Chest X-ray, PA view. Patient: 55 years old, sex M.
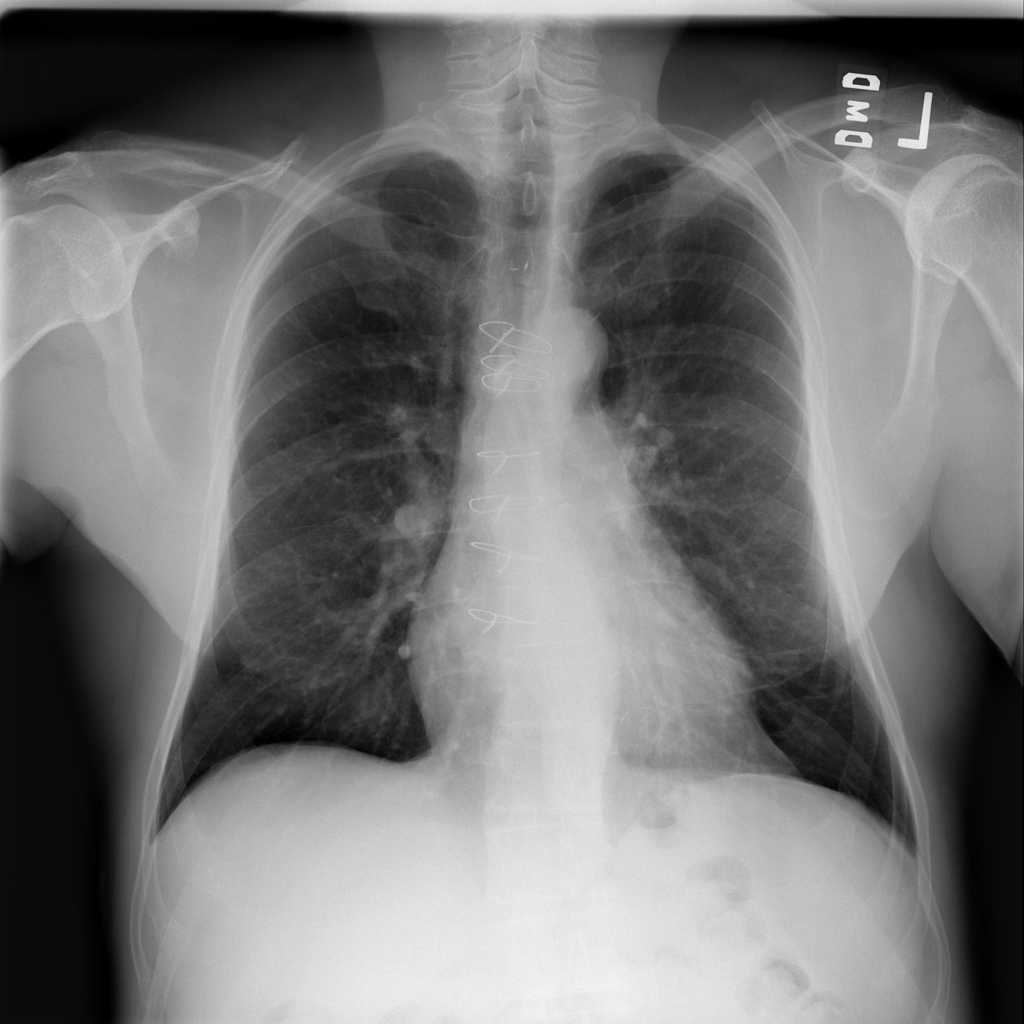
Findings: No Finding